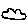
Label: cloud